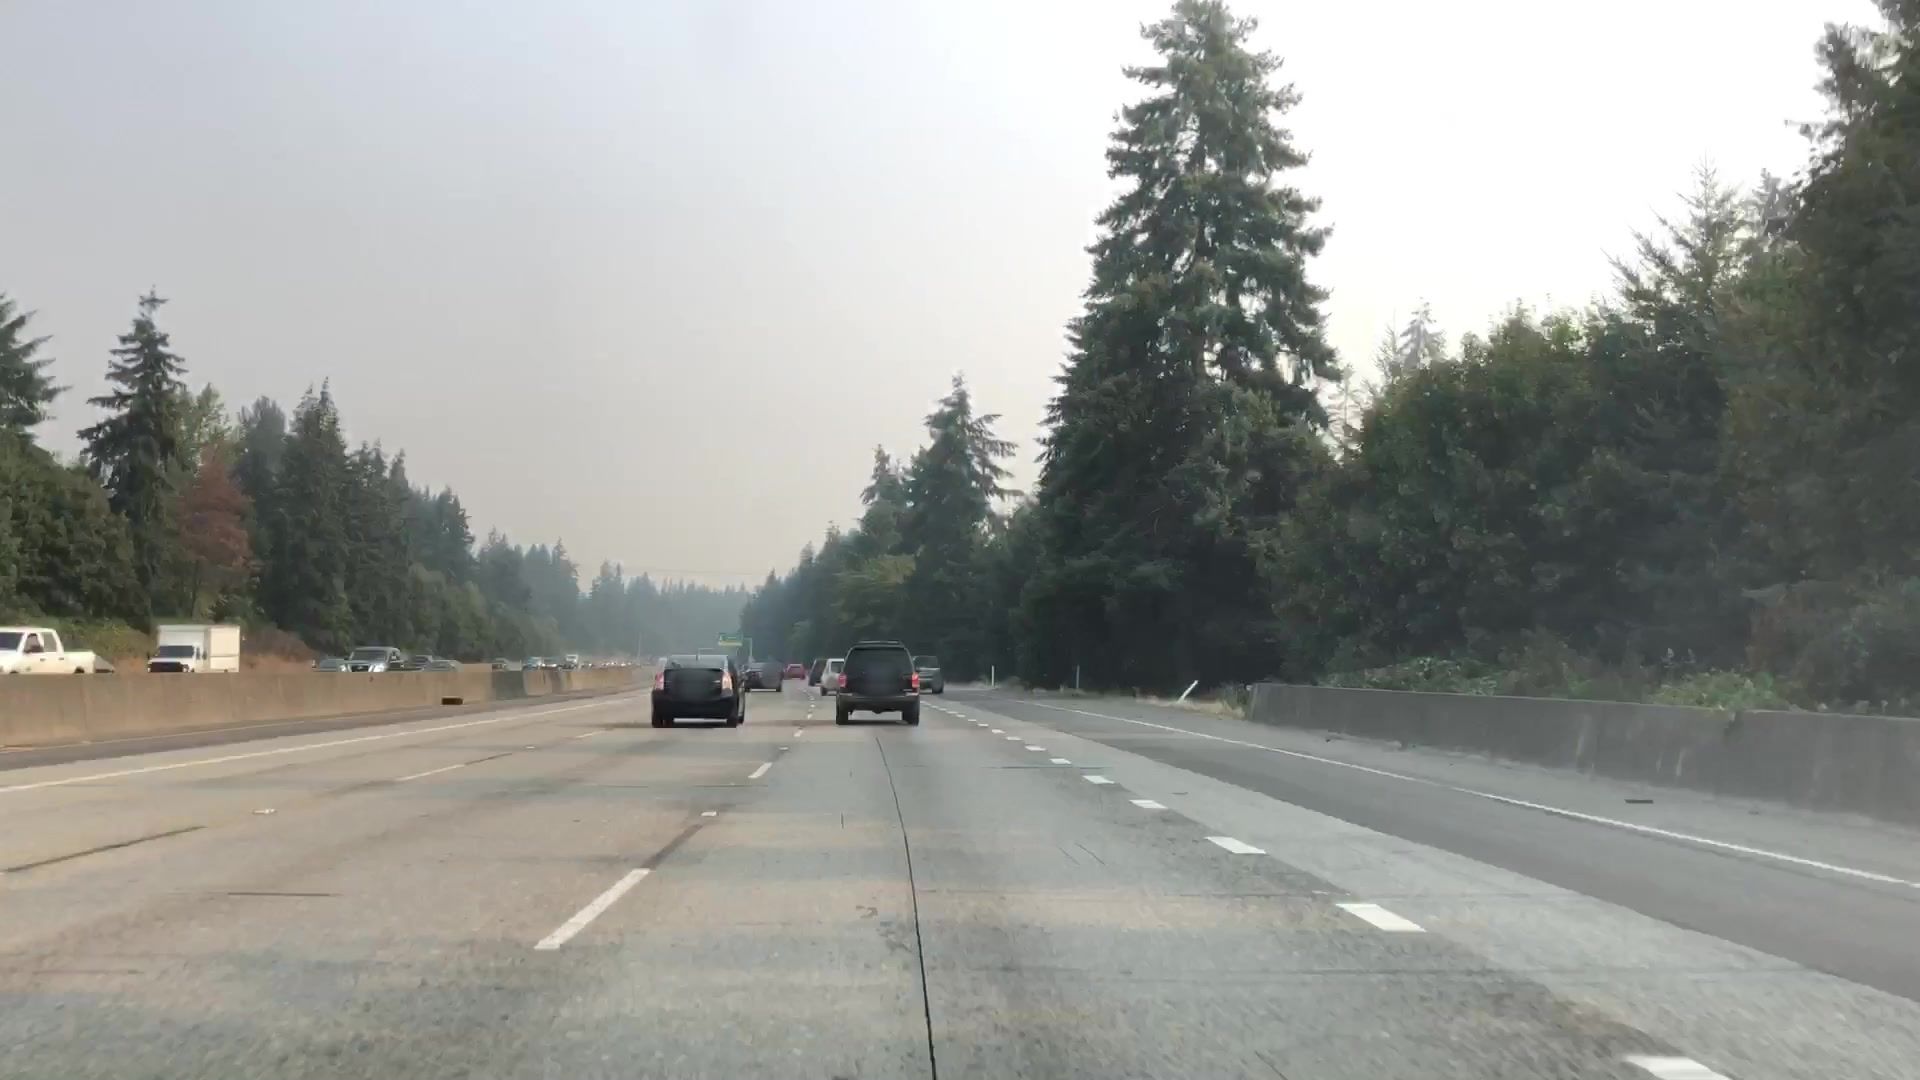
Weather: clear
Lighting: day
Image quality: slightly poor
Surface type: driving surface
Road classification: motorway
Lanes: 5
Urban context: urban centre
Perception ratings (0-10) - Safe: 1.36, Lively: 1.25, Beautiful: 4.03, Boring: 4.03, Depressing: 5.91, Wealthy: 7.59